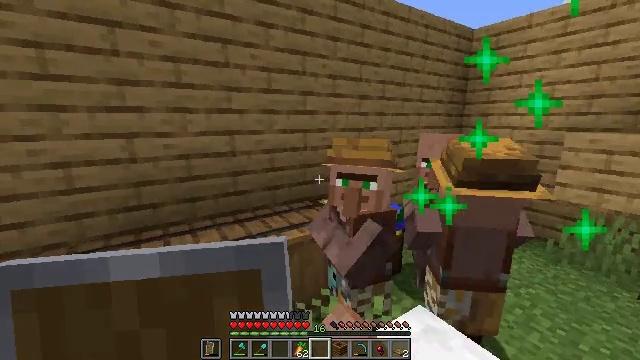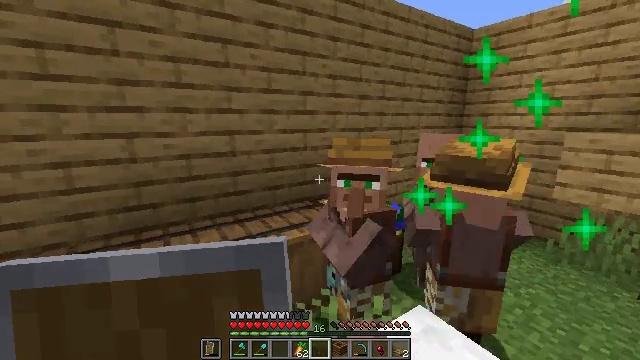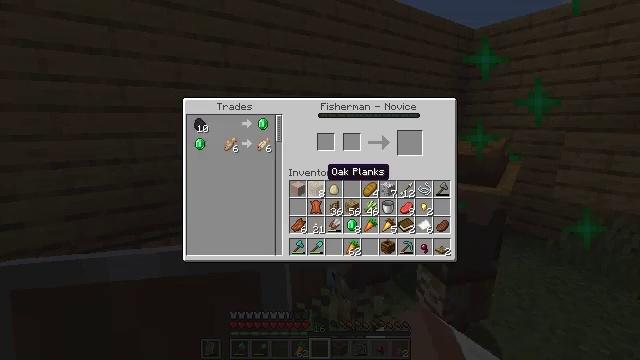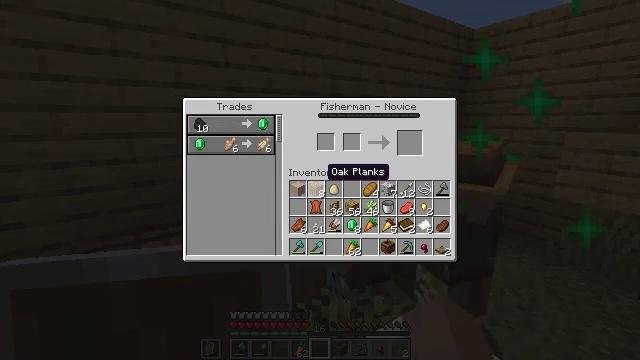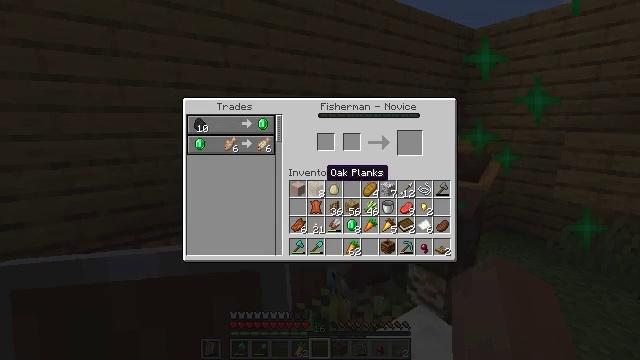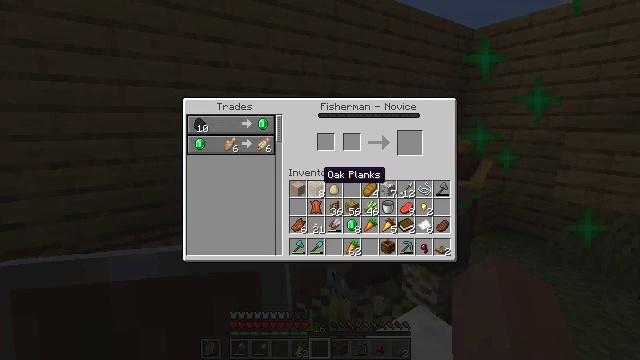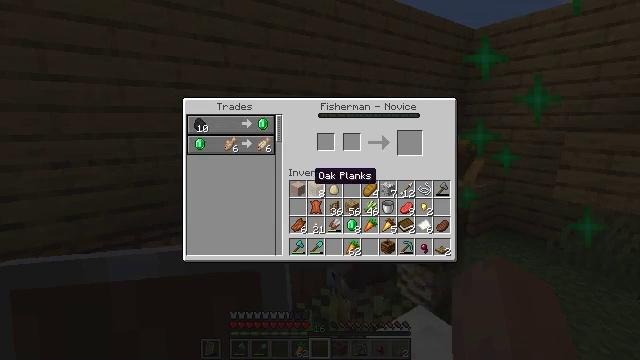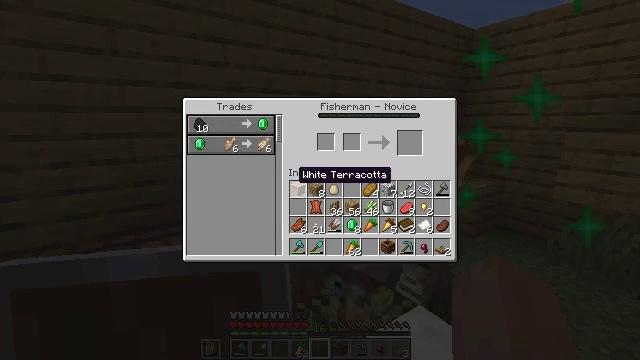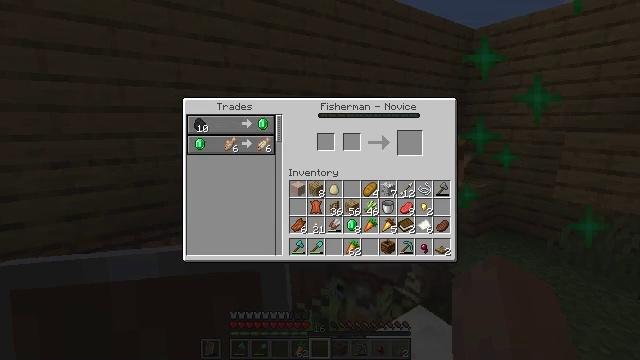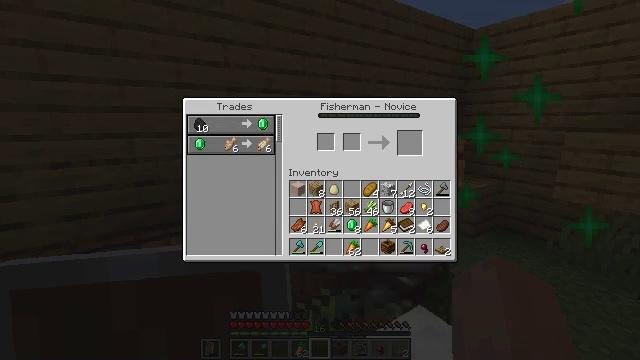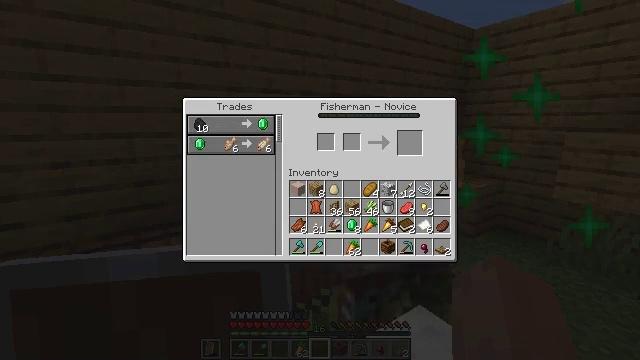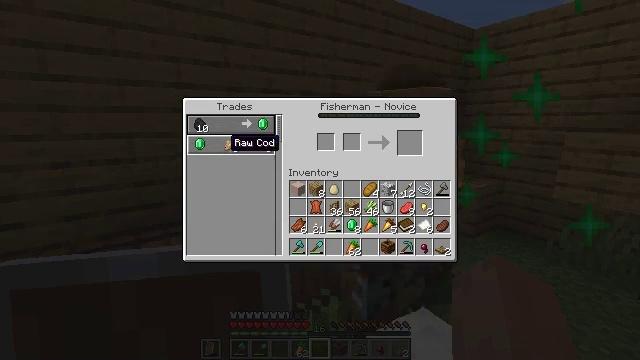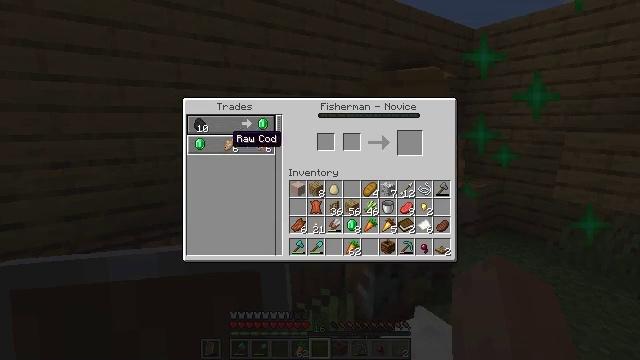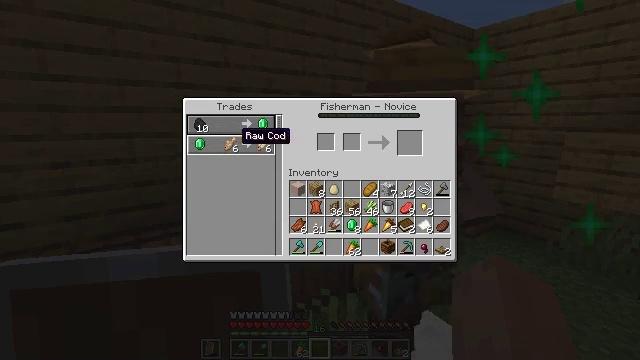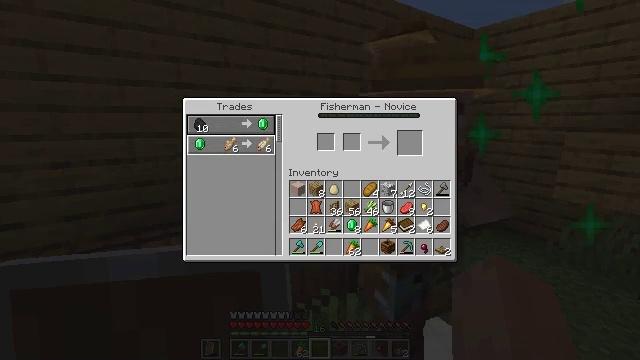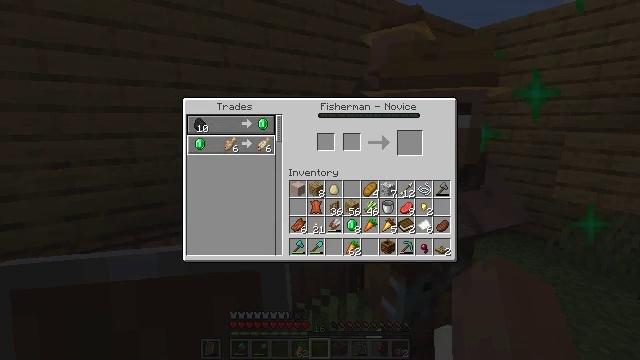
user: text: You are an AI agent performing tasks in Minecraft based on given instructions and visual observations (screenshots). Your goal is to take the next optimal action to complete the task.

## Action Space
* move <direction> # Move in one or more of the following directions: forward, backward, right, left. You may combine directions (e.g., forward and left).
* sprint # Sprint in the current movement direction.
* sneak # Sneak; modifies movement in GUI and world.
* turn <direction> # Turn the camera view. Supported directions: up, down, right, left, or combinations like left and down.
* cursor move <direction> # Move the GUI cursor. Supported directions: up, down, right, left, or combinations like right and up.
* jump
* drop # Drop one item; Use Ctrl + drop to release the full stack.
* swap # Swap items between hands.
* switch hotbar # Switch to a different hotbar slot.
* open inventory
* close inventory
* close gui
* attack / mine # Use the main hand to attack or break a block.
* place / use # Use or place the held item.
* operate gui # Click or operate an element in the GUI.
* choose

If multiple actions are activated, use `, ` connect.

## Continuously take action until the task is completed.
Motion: motion action
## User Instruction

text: Gather the cartography table from its current location.
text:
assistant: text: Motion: no_op
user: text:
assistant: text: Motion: open gui
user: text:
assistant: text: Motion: no_op
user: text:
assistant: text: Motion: no_op
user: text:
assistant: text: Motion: no_op
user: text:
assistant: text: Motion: cursor move left
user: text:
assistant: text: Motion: cursor move left
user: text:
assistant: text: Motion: cursor move left and up
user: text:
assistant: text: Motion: cursor move left and up
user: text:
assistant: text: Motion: cursor move up
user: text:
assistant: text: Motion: no_op
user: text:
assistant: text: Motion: no_op
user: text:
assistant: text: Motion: cursor move right
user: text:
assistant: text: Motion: no_op
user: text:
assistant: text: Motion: no_op
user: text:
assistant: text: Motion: no_op
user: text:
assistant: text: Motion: no_op
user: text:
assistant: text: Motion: no_op
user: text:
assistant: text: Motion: no_op
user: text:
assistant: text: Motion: no_op
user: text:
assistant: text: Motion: no_op
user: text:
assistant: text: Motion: no_op
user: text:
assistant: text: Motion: no_op
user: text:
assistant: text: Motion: no_op
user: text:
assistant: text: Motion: no_op
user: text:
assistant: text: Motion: no_op
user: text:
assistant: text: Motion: no_op
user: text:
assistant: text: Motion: no_op
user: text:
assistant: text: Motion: no_op
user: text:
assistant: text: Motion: no_op